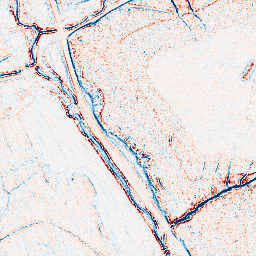
Category: edge_preserving
Decomposition family: anisotropic_diffusion
Decomposition parameters: iterations: 10
kappa: 10
gamma: 0.05
Upsampling method: cubic_mitchell
Upsampling parameters: scale: 8
Upsampling scale: 8